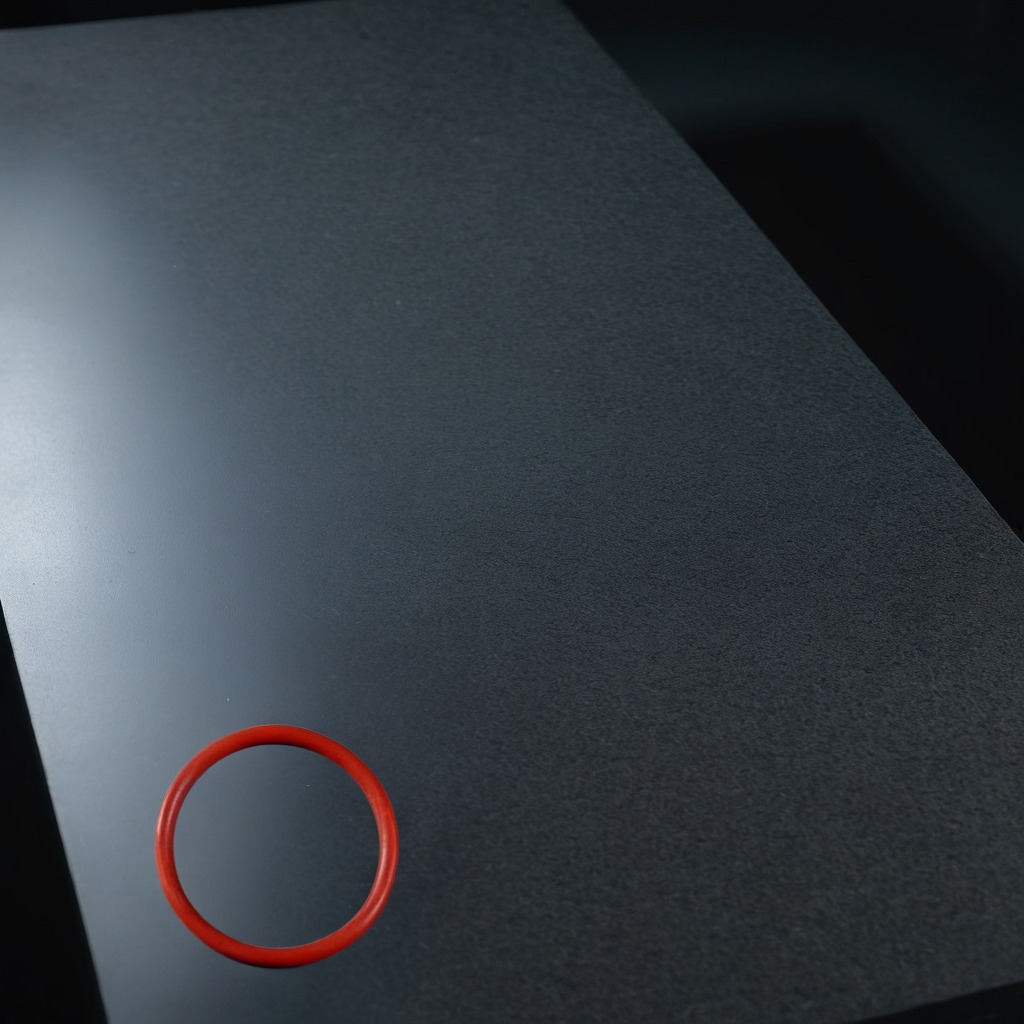
A rubber O-ring lying on a clean granite table inside a workshop at night dim ambient light soft shadows worn but